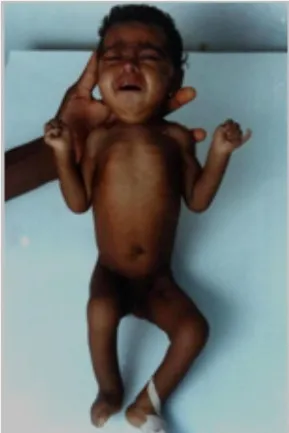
The patient external features: long curly eyelashes, low front and back hairlines, turned-up nose, down-turned angles of the mouth and thin lips, long philtrum, small lower jaw and protruding upper jaw, microcephaly, excessive body hair, short neck.
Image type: medical_photograph (other_medical_photograph)